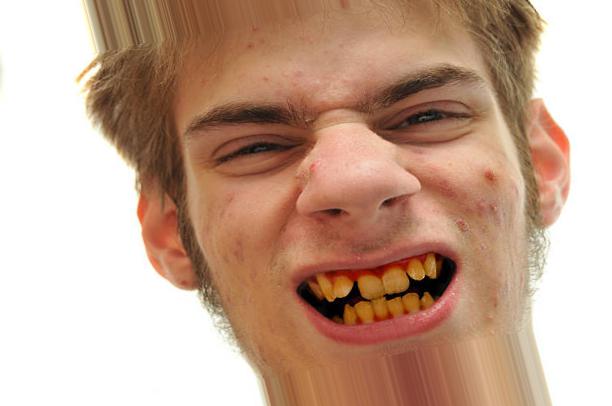
Condition: Tooth Discoloration